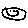
Label: smiley face